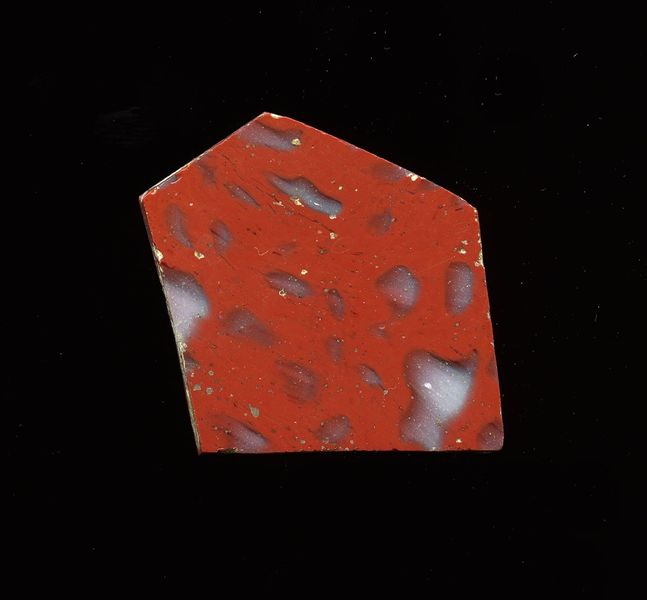
Titel: Mosaikglasfragment
Standort: Hamburg
Institution: Museum für Kunst und Gewerbe Hamburg
Schlagwörter: glas, antike, geschnitten, mosaik, wandschmuck, kaiserzeit, gepresst, bodenbeläge, frühe kaiserzeit, prinzipat, römische, mittlere, späte